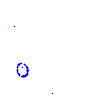
Particle: proton